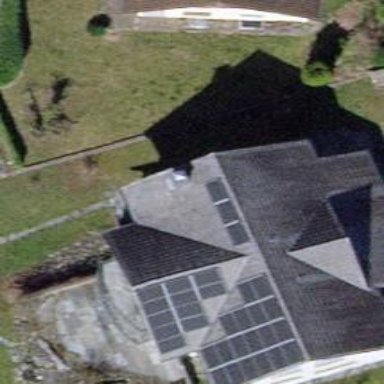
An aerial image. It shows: Gabled roofed house.